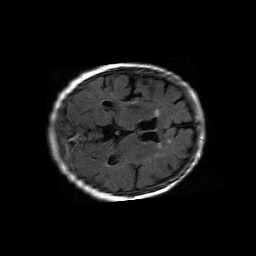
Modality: FLAIR
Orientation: axial
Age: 61
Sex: female
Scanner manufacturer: philips
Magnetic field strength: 1.5 T
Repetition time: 6 s
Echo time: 0.12 s